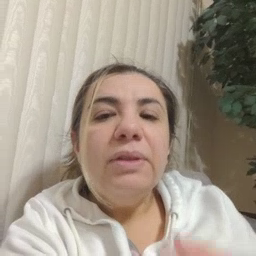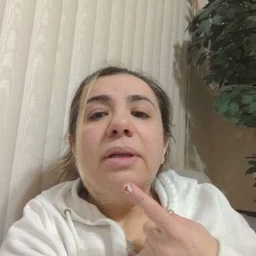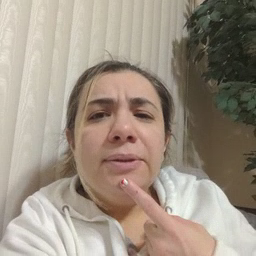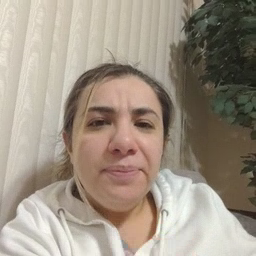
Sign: say